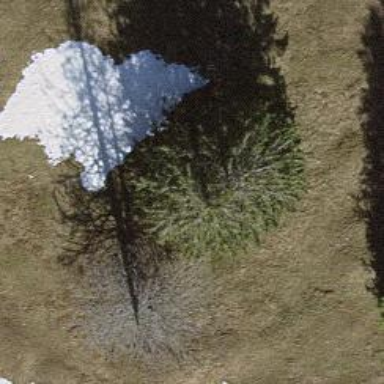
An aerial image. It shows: Beautiful tree in nature.